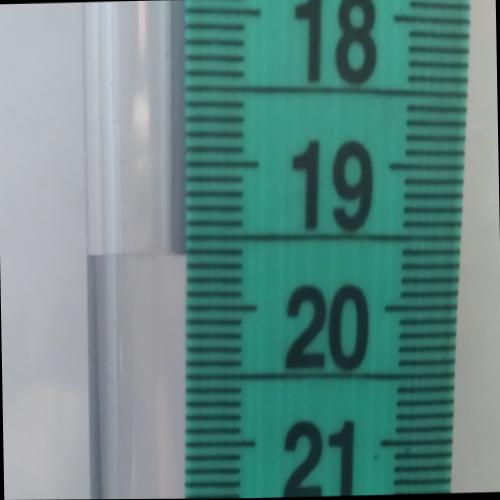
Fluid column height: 19.6 cm